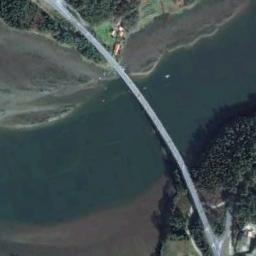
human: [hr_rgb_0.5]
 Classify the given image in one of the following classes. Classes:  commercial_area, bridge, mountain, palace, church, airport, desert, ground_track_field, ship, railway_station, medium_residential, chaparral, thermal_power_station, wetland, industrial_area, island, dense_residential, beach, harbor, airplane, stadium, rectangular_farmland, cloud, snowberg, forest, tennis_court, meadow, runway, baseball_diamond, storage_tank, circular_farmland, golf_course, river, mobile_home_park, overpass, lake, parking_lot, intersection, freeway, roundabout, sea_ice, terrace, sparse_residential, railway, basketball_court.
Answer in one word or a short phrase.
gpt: bridge